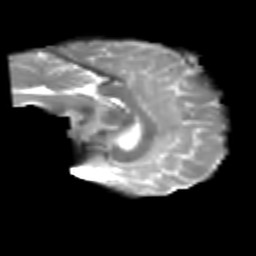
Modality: T2w
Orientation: sagittal
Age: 29
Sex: male
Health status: healthy